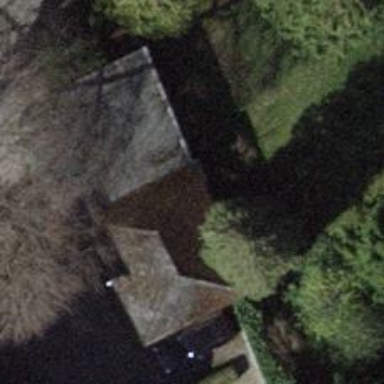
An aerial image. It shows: Garage building.